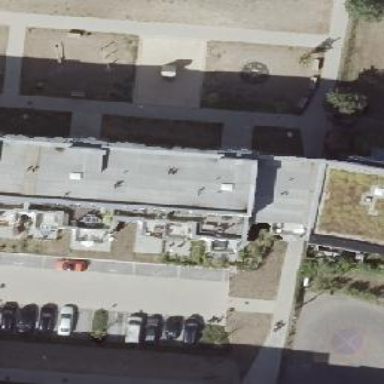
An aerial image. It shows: Building with apartments and flat roof.